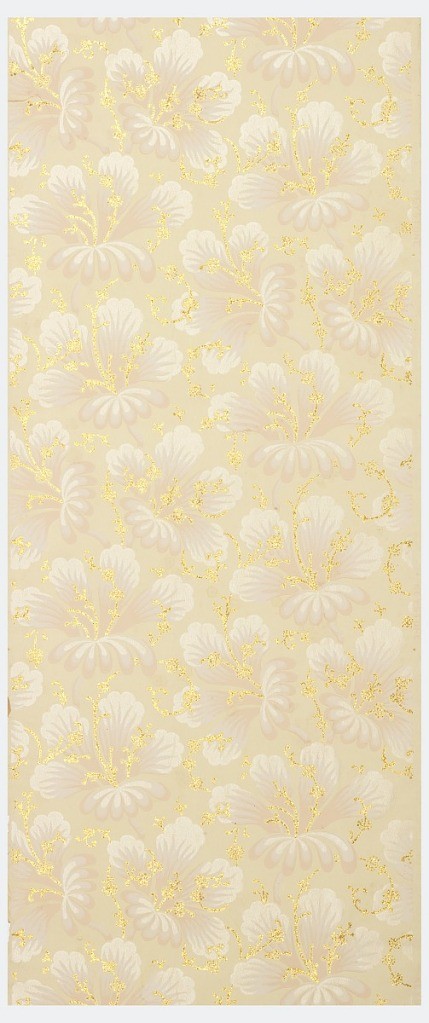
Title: ''Keystone''
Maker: Keystone Wall-Paper Company
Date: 1895–1903
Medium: Machine-printed with mica pigments on paper support
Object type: Sidewall
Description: Repeating floral pattern printed in pink and white mica, with gold mica glitter stamen, on off-white ground. Flitter